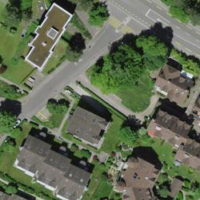
EUNIS habitat code: 54
Species observed at this site:
Galeopsis tetrahit